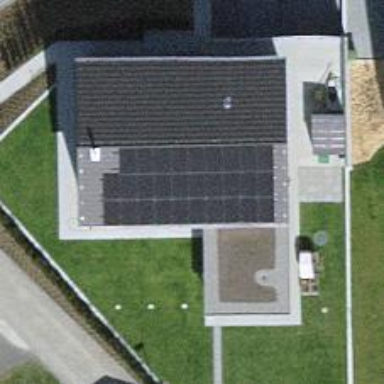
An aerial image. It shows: Solar power generator using photovoltaic panels.